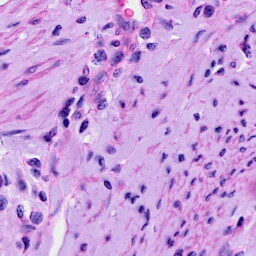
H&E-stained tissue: Cervix